Question: First a word of caution: this question is not suitable for the faint of heart. It is an interesting challenge that I have encountered recently. See if you can solve it or help in any way to get closer to an answer, at your own risk.
Here is the problem: Create an iOS application with a standard 'UIWebView' inside. Obtain camera stream from either camera. Send each frame in a format that can be rendered into an HTML5 canvas. Make this happen efficiently so that video stream can be displayed at 720p 30fps or higher in an iOS7 device.
So far I have not found any solution that look promissing. In fact I started with the solution that looked most ridiculus which is encoding each frame in a base64 image string and passing it to web view via 'stringByEvaluatingJavaScriptFromString'. Here is the method that does the JPEG encoding
'''
- (NSString *)encodeToBase64StringJPEG:(UIImage *)image {
return [UIImageJPEGRepresentation(image, 0.7) base64EncodedStringWithOptions:NSDataBase64Encoding64CharacterLineLength];
}
'''
Inside the 'viewDidLoad' I create and configure the capture session
'''
_output = [[AVCaptureVideoDataOutput alloc] init];
// create a queue to run the capture on
dispatch_queue_t captureQueue=dispatch_queue_create("captureQueue", NULL);
// setup output delegate
[_output setSampleBufferDelegate:self queue:captureQueue];
// configure the pixel format (could this be the problem? Is this suitable for JPEG?
_output.videoSettings = [NSDictionary dictionaryWithObjectsAndKeys:[NSNumber numberWithUnsignedInt:kCVPixelFormatType_32BGRA], (id)kCVPixelBufferPixelFormatTypeKey, nil];
[_session addOutput:_output];
[_session startRunning];
'''
The frames are captured and converted to 'UIImage' first.
'''
- (void)captureOutput:(AVCaptureOutput *)captureOutput didOutputSampleBuffer:(CMSampleBufferRef)sampleBuffer
fromConnection:(AVCaptureConnection *)connection {
_image = imageFromSampleBuffer(sampleBuffer);
// here comes the ridiculus part. Attempt to encode the whole image and send it to JS land:
_base64imgCmd = [NSString stringWithFormat:@"draw('data:image/png;base64,%@');", [self encodeToBase64StringJPEG:_image]];
[self.webView stringByEvaluatingJavaScriptFromString:_base64imgCmd];
}
'''
Guess what, it did not work. XCode is showing me this error:
'''
DemoNativeToJS[3983:1803] bool _WebTryThreadLock(bool), 0x15e9d460: Tried to obtain the web lock from a thread other than the main thread or the web thread. This may be a result of calling to UIKit from a secondary thread. Crashing now...
1 0x355435d3 WebThreadLock
2 0x3013e2f9 <redacted>
3 0x7c3a1 -[igViewController captureOutput:didOutputSampleBuffer:fromConnection:]
4 0x2c5bbe79 <redacted>
'''
Is this error because WebView is running our of memory qouta? I should note that there is a big spike in the app memory usage just before crash. It crashes anywhere between 14MB to above 20MB depending on what the quality level is set for JPEG encoding.

I do not want to render the camera stream in native -- that wont be an interesting problem at all. I want to pass the video feed to JavaScript land and draw it inside the canvas.
For your convenience I have a <URL> that you can use to get a guick headstart:
'''
git clone https://github.com/arasbm/DemoNativeToJS.git
'''
Please let me know if you have other more sane ideas for passing the data through instead of using 'stringByEvaluatingJavaScriptFromString'. If you have other ideas or suggestions feel free to let me know in comments, but I would expect the answer to demonstrate with some code what path will work.
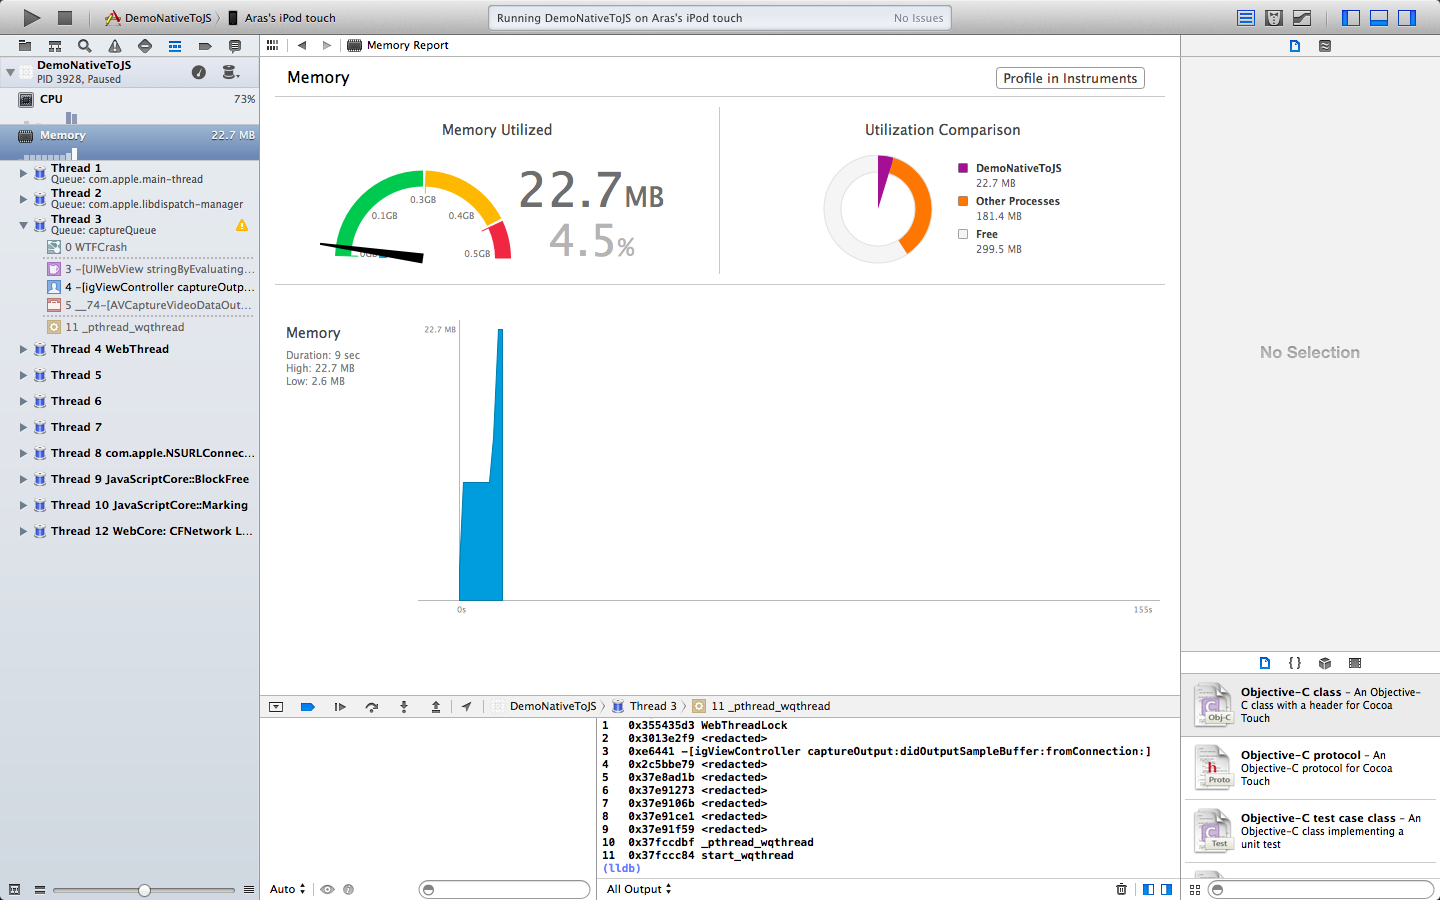
Answer: The crash you are experiencing is due to UIWebKit attempting to call UIKit from a background thread. The easiest way to prevent this from happening is to force stringByEvaluatingJavaScriptFromString which is making the call to UIKit to run in the main thread. You can do this by changing
'''
[self.webView stringByEvaluatingJavaScriptFromString:_base64imgCmd];
'''
To this
'''
[self.webView performSelectorOnMainThread:@selector(stringByEvaluatingJavaScriptFromString:) withObject:_base64imgCmd waitUntilDone:NO];
'''
Which will now make the call to UIKit from the main execution thread, which will be safe.